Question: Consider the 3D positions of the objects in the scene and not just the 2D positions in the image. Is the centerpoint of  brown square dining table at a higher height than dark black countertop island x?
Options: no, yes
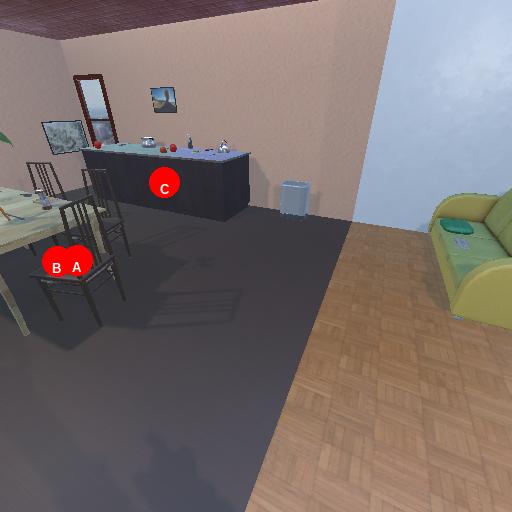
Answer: no